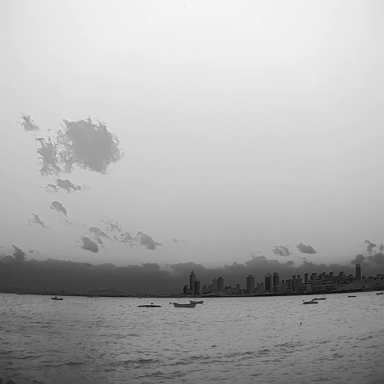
There are seven bulk_carriers in the infrared image.